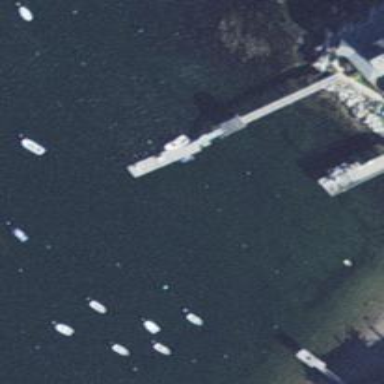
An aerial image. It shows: Man-made pier.